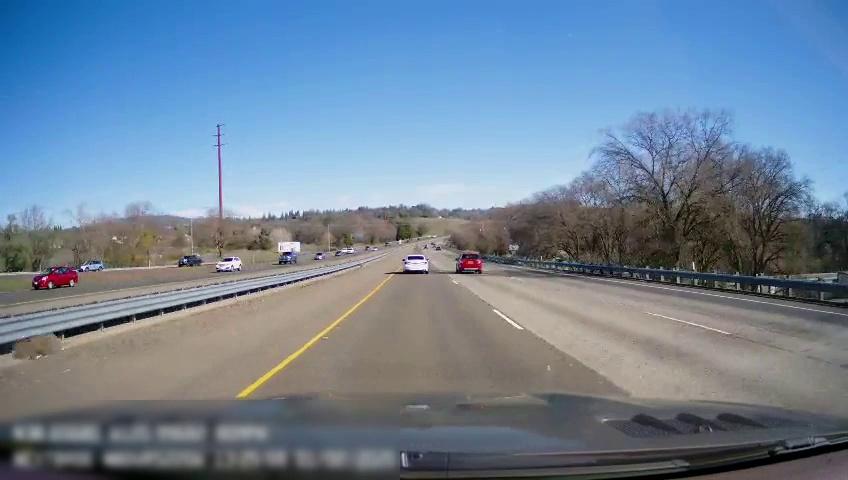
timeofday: Day
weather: Sunny
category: Drivable Space
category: Drivable Space
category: Vehicles | Car
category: Vehicles | Car
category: Vehicles | Car
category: Vehicles | SUV
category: Vehicles | SUV
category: Vehicles | Car
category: Vehicles | SUV
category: Vehicles | SUV
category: Lanes | Current Lane
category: Lanes | Current Lane
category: Lanes | Alternate Lane
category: Lanes | Alternate Lane